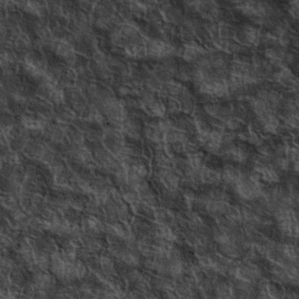
Label: non_frost